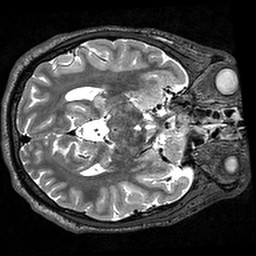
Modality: T2w
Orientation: axial
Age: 30
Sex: male
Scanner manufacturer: siemens
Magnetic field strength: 3 T
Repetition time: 3.2 s
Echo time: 0.567 s